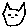
Label: cat